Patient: sex M, age 44
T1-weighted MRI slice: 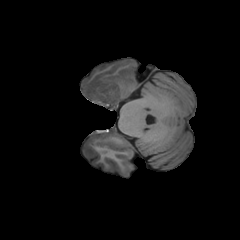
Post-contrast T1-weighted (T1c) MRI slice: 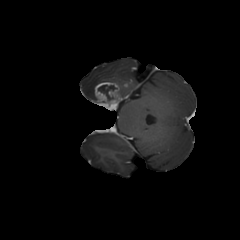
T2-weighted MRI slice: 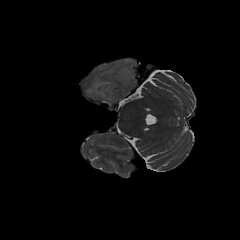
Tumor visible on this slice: yes
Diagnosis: Glioblastoma, IDH-wildtype
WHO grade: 4